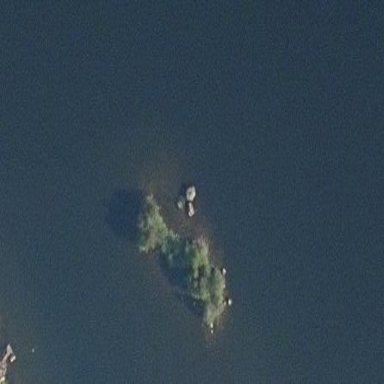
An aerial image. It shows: Islet.